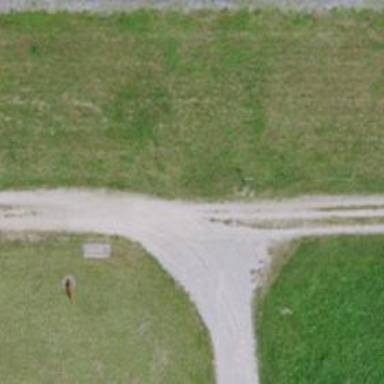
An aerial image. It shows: Unpaved track with grade 3 surface.